Question: I've rotated some text -90deg, but if I increase the text length, it expands "upward" (ie. right, with a -90deg rotation), but I'd like the text to expand downward (ie. kind of like a 90deg rotations instead of -90deg, but I still want the -90deg orientation).
Here's what's I'm looking at:

Here's my html and css:
'''
<div class="header"><div class="wrapper"><span>Products</span></div></div>
.section > .header { display: block; position: relative; float: left; font-size: 48pt; width: 157px; height: 100%; }
.section > .header > .wrapper { width: 100%; height: 100%;
-webkit-transform: rotate(-90deg);
-moz-transform: rotate(-90deg);
-ms-transform: rotate(-90deg);
-o-transform: rotate(-90deg);
-ms-transform: rotate(-90deg);
transform: rotate(-90deg); }
.section > .header > .wrapper > span { display: block; position: relative; left: 25px; height: 100%;
}
'''
Is there a way to do this with CSS? I've tried a bunch of things (rotating the wrapper, and then reverse-rotating the inner span, aligning the text right), and other stuff, to no avail.
Thanks,
Ryan
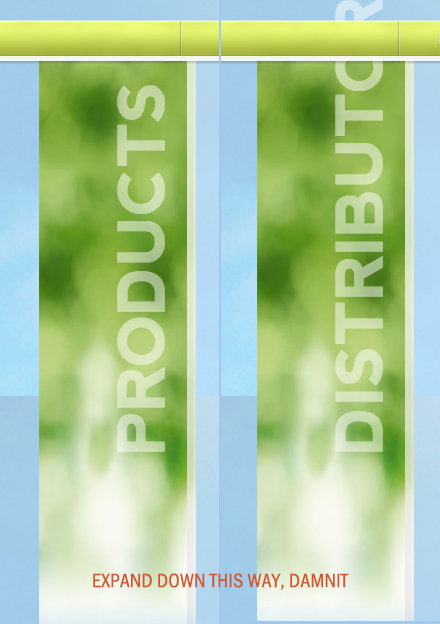
Answer: Figured it out:
(needed to do the text-align a little more properly)
'''
.section > .header > .wrapper { display:block; text-align: right; }
.section > .header > .wrapper > span { display: block; -webkit-transform: rotate(-90deg); -moz-transform: rotate(-90deg); height: 100px; width: 600px; position: relative; top: 260px; left: -180px; }
'''
Thanks anyway!